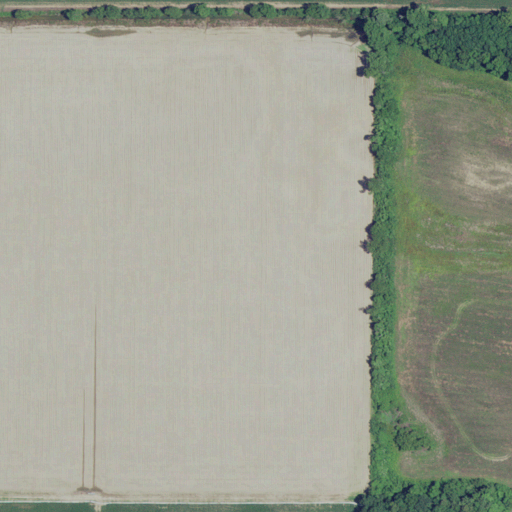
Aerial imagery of ridge(s) in Missouri named Sylvan Ridge containing cultivated crops and woody wetlands